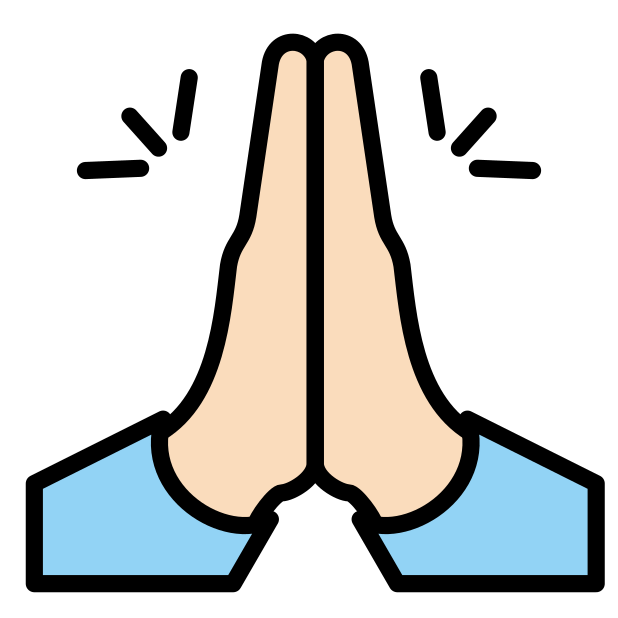
palms up together: light skin tone